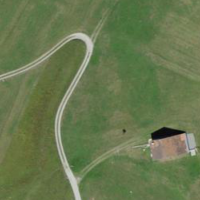
EUNIS habitat code: 26
Species observed at this site:
Centaurea scabiosa
Lysandra coridon
Brenthis ino